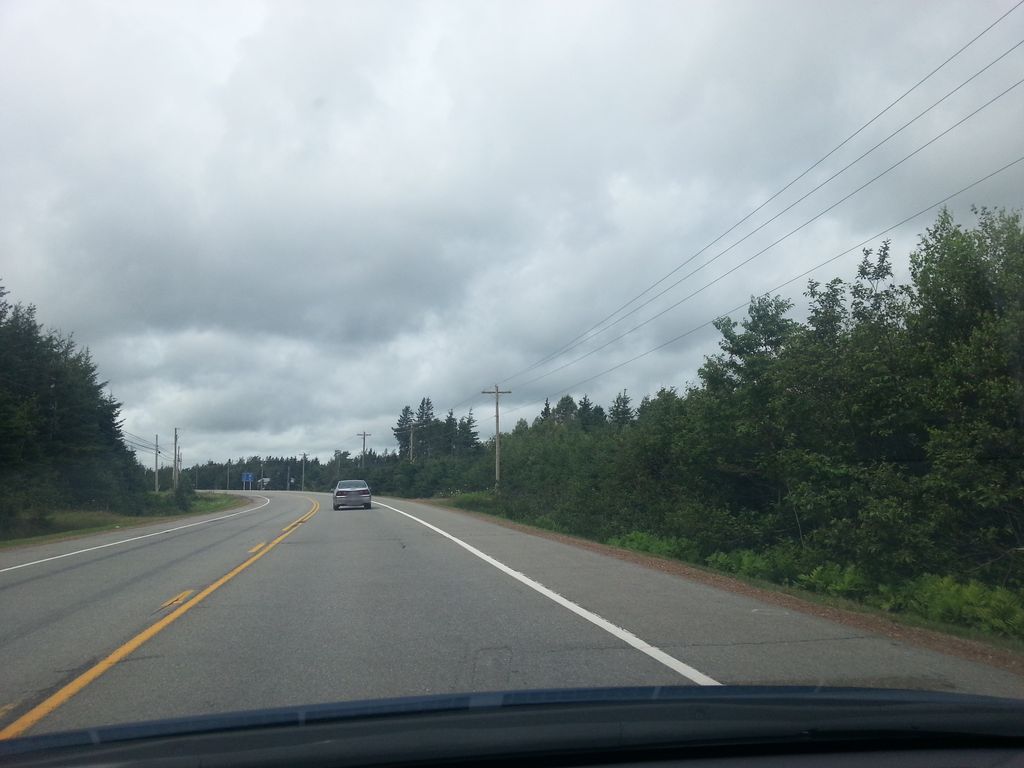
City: charlottetown